Field crop: maize
Growth stage: 1
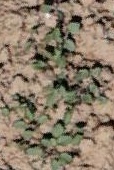
Species: convolvulus